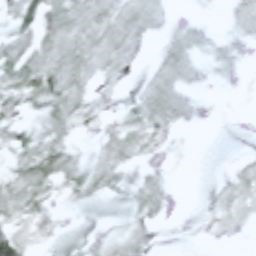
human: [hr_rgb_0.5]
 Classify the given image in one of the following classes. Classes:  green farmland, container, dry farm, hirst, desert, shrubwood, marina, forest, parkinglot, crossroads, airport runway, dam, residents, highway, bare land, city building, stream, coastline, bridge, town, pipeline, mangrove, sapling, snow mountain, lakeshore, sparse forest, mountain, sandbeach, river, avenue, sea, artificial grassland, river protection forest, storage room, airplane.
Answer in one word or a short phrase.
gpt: snow mountain